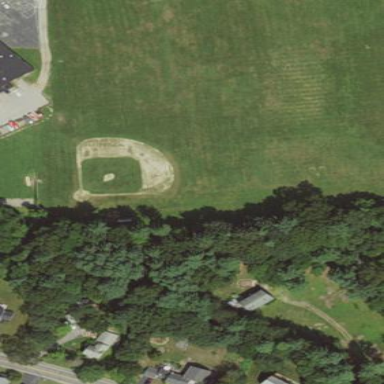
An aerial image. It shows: Baseball pitch for leisure and sports activities.